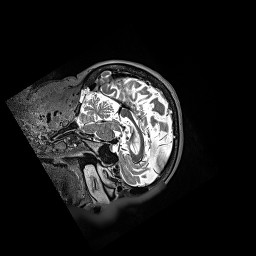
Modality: T2w
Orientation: sagittal
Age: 84
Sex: male